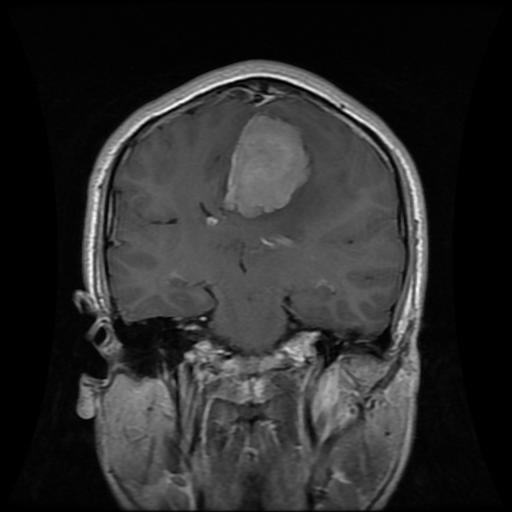
Label: meningioma